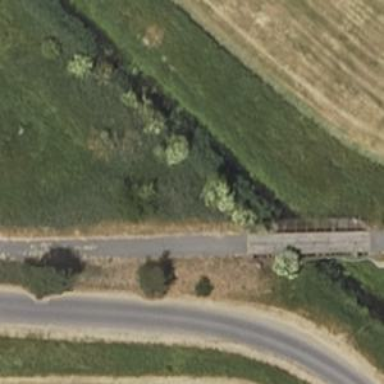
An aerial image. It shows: Service road on bridge.